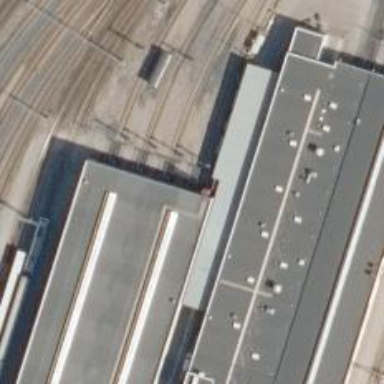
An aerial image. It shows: Railway yard with electrified contact lines.